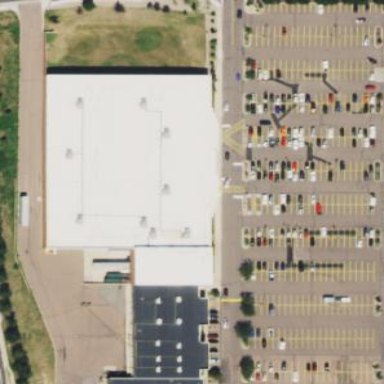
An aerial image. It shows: Department store building.